Question: I want to use a stacking charts (bar chart and line chart) to show data, and I found this tutorial: <URL>.
It works well, but when I use a list of small values, the result doesn't display right.
This is the code example:
'''
public class StackedChartSample extends Application {
final static String austria = "Austria";
final static String brazil = "Brazil";
final static String france = "France";
final static String italy = "Italy";
final static String usa = "USA";
@Override
public void start(Stage stage) {
final CategoryAxis xAxis = new CategoryAxis();
final NumberAxis yAxis = new NumberAxis();
// base chart
final BarChart<String, Number> barChart = new BarChart<String, Number>(xAxis, yAxis);
barChart.setLegendVisible(false);
barChart.setAnimated(false);
barChart.setTitle("Equipe1 Chart");
barChart.setStyle("CHART_COLOR_1: blue;");
xAxis.setLabel("Country");
yAxis.setLabel("Value");
// overlay chart
LineChart<String, Number> lineChart = new LineChart<String, Number>(xAxis, yAxis);
lineChart.setLegendVisible(false);
lineChart.setAnimated(false);
lineChart.setCreateSymbols(true);
lineChart.setAlternativeRowFillVisible(false);
lineChart.setAlternativeColumnFillVisible(false);
lineChart.setHorizontalGridLinesVisible(false);
lineChart.setVerticalGridLinesVisible(false);
lineChart.getXAxis().setVisible(false);
lineChart.getYAxis().setVisible(false);
lineChart.getStylesheets().addAll(getClass().getResource("chart.css").toExternalForm());
barChart.getData().add( createChartSeries());
lineChart.getData().add( createChartSeries2());
StackPane root = new StackPane();
root.getChildren().addAll( barChart, lineChart);
Scene scene = new Scene(root, 800, 600);
stage.setScene(scene);
stage.show();
}
private XYChart.Series<String,Number> createChartSeries() {
XYChart.Series<String,Number> series = new XYChart.Series<String,Number>();
series.getData().add(new XYChart.Data<String,Number>("frf", 68));
series.getData().add(new XYChart.Data<String,Number>("fef", 67.82));
series.getData().add(new XYChart.Data<String,Number>("fdf", 50));
series.getData().add(new XYChart.Data<String,Number>("fsf", 43.15));
series.getData().add(new XYChart.Data<String,Number>("faf", 70));
series.getData().add(new XYChart.Data<String,Number>("fxf", 68,34));
series.getData().add(new XYChart.Data<String,Number>("dd", 60.82));
series.getData().add(new XYChart.Data<String,Number>("ddd", 50));
series.getData().add(new XYChart.Data<String,Number>("dyy", 80.15));
series.getData().add(new XYChart.Data<String,Number>("ccc", 85));
return series;
}
private XYChart.Series<String,Number> createChartSeries2() {
XYChart.Series<String,Number> series = new XYChart.Series<String,Number>();
series.getData().add(new XYChart.Data<String,Number>("frf", 67));
series.getData().add(new XYChart.Data<String,Number>("fef", 67));
series.getData().add(new XYChart.Data<String,Number>("fdf", 67));
series.getData().add(new XYChart.Data<String,Number>("fsf", 67));
series.getData().add(new XYChart.Data<String,Number>("faf", 67));
series.getData().add(new XYChart.Data<String,Number>("fxf", 67));
series.getData().add(new XYChart.Data<String,Number>("dd", 67));
series.getData().add(new XYChart.Data<String,Number>("ddd", 67));
series.getData().add(new XYChart.Data<String,Number>("dyy", 67));
series.getData().add(new XYChart.Data<String,Number>("ccc", 67));
return series;
}
public static void main(String[] args) {
launch(args);
}
}
'''
This is the result:

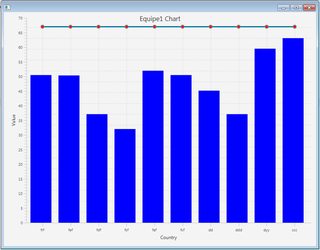
Answer: You have to set:
- lowerBound - The lower bound for this axis- upperBound - The upper bound for this axis,- tickUnit - The tick unit, ie space between tickmarks'''
final NumberAxis yAxis = new NumberAxis(0,100,10);
'''